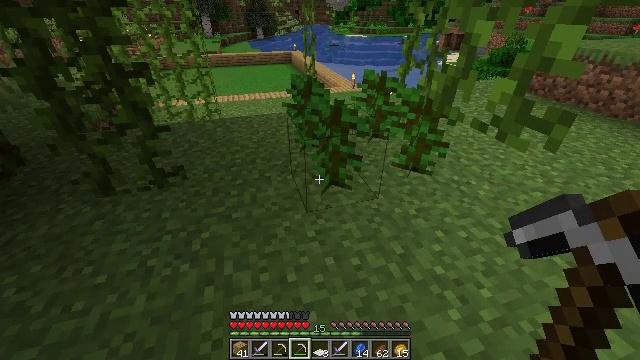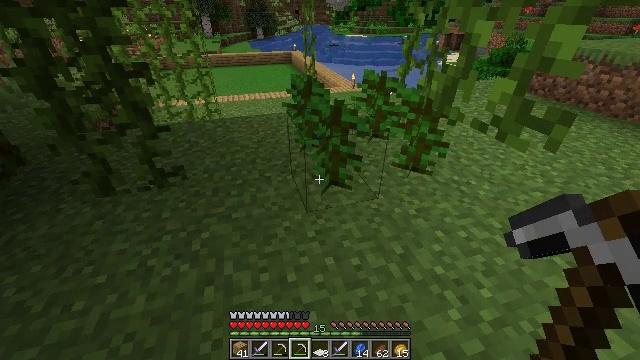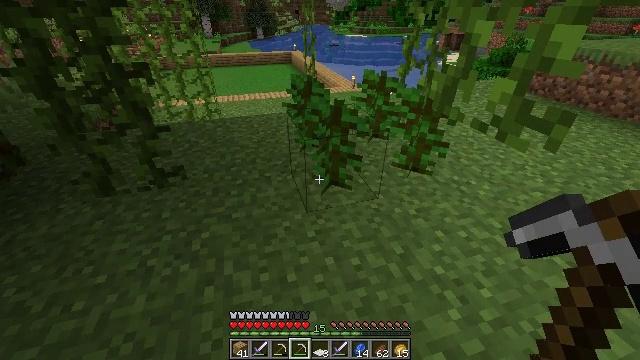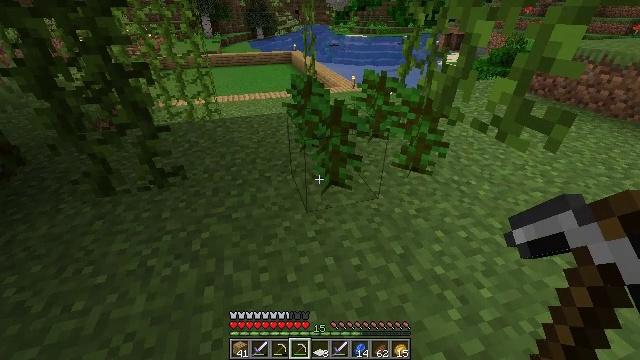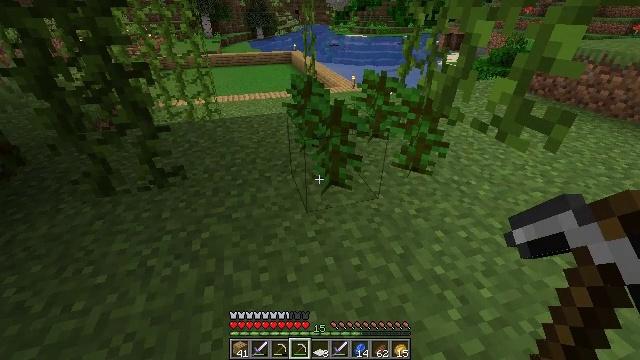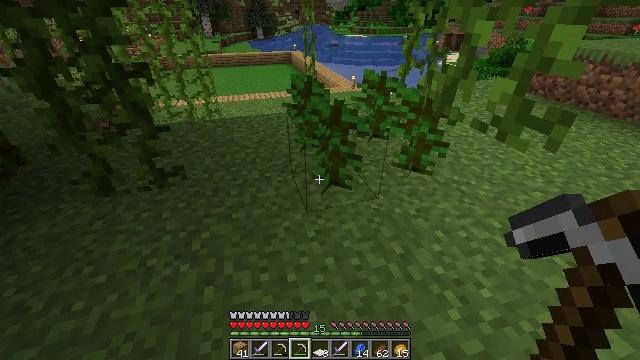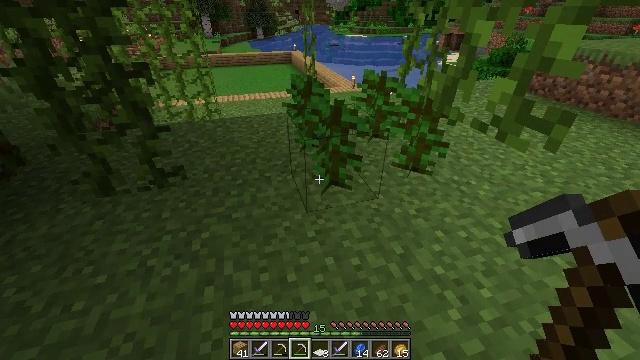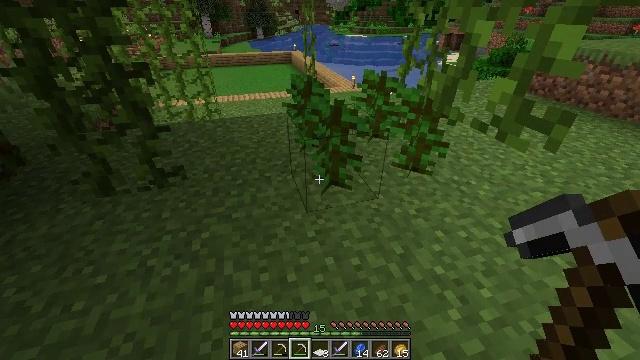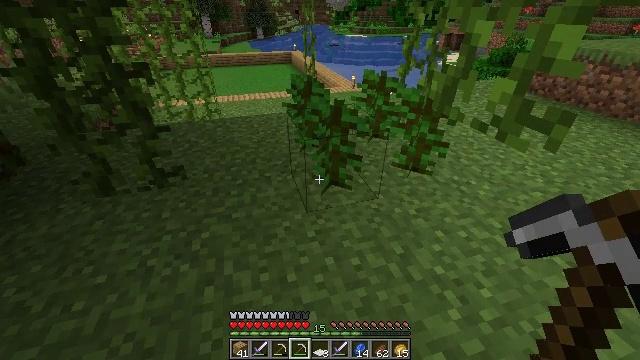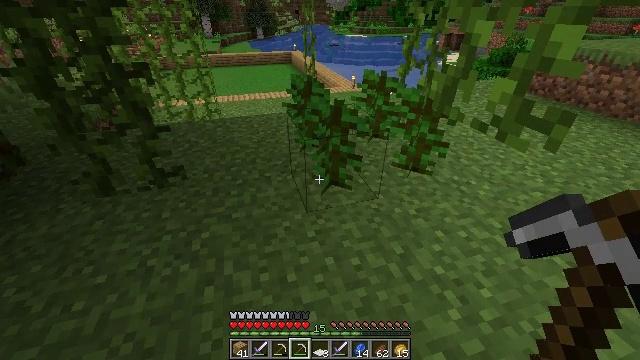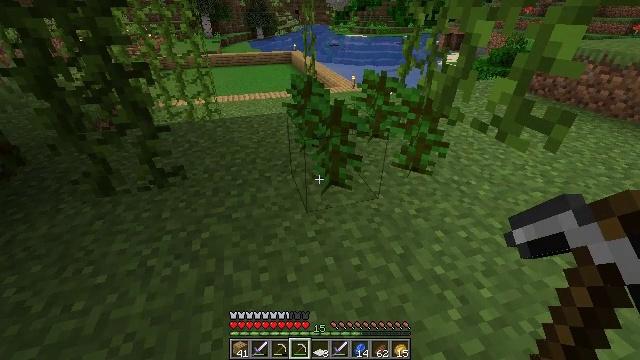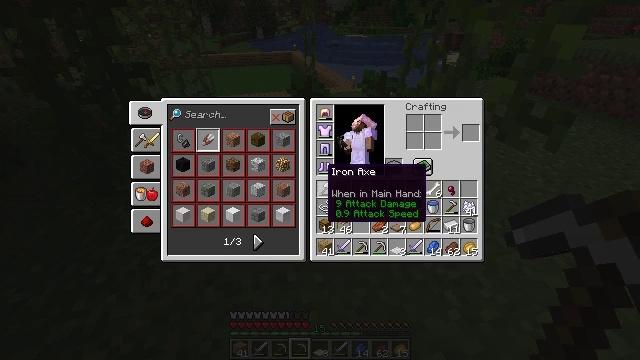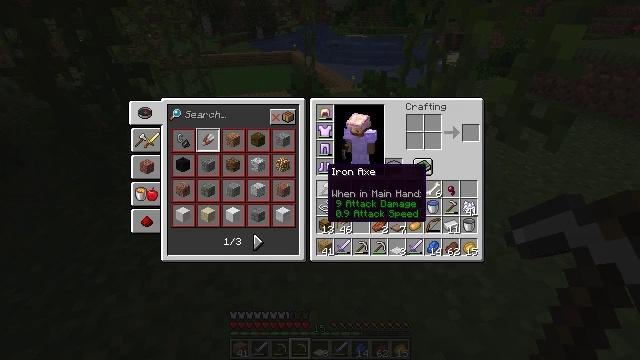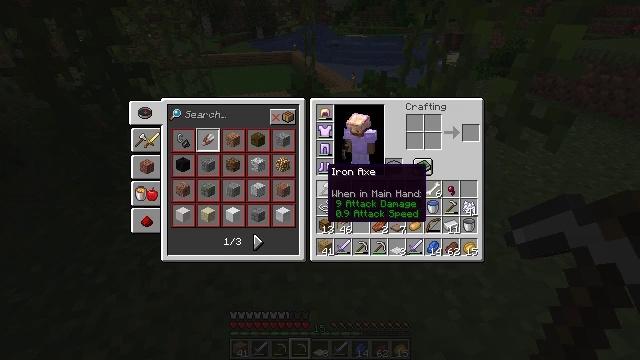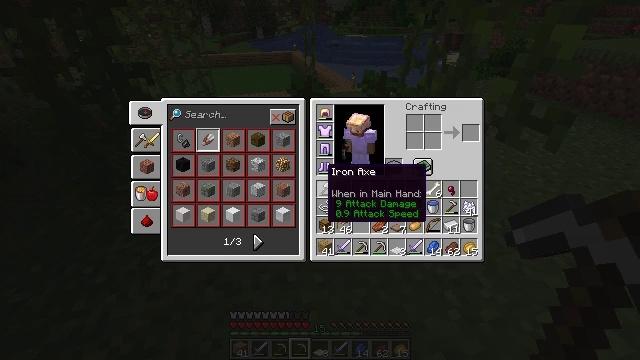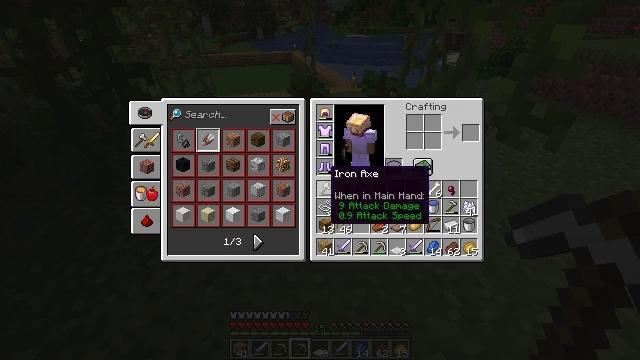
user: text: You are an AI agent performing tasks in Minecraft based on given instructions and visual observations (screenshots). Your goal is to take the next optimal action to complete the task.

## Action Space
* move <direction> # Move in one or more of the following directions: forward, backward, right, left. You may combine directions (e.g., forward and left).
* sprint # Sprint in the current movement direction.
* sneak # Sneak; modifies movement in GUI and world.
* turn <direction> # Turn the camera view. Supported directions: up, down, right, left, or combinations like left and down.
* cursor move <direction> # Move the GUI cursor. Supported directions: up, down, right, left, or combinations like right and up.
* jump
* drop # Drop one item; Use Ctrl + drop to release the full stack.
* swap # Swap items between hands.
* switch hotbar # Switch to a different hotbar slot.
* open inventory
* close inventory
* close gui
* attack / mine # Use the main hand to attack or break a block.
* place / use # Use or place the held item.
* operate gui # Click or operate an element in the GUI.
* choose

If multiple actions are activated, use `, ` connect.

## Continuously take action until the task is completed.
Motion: motion action
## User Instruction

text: Break the jungle sapling to collect it.
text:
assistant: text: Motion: no_op
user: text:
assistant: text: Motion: no_op
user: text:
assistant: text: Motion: no_op
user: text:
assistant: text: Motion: no_op
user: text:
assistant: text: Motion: no_op
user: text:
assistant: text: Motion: no_op
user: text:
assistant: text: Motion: no_op
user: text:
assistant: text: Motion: no_op
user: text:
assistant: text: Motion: no_op
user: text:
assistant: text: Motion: no_op
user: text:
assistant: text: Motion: open inventory
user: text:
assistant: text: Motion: open inventory
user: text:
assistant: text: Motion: open inventory
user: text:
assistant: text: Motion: no_op
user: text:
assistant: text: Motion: no_op
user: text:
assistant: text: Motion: cursor move right
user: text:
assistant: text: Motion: cursor move right
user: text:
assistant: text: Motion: no_op
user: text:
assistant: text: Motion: cursor move down
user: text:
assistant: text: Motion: cursor move down
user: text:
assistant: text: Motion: cursor move right and down
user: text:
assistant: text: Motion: no_op
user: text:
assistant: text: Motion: no_op
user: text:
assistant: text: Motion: no_op
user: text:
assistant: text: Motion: no_op
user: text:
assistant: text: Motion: no_op
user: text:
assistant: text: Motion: no_op
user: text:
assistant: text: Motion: no_op
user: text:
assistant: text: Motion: no_op
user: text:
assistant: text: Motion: no_op